【题型】证明题　【知识点】立体几何　【难度】easy
如图，四棱锥 $P-ABCD$ 的底面是 $AB=2$，$BC=\sqrt{2}$ 的矩形，侧面 $PAB$ 是等边三角形，且侧面 $PAB\perp$ 底面 $ABCD$.

(1)证明平面 $PAB\perp$ 平面 $PBC$;

(2)求平面 $PCD$ 与平面 $ABCD$ 所成锐二面角的大小.
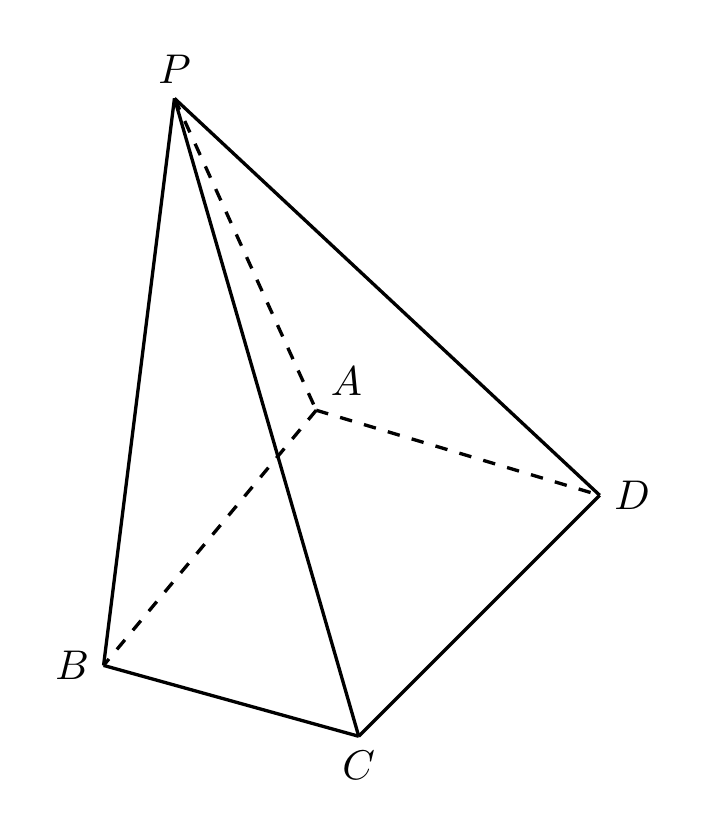
【解答】
\textbf{【详解】}(1) 在矩形 $ABCD$ 中，$BC\perp AB$，$BC\subset$ 平面 $ABCD$，
又平面 $PAB\perp$ 平面 $ABCD$，平面 $PAB\cap$ 平面 $ABCD = AB$，
$\therefore BC\perp$ 平面 $PAB$，$\because BC\subset$ 平面 $PBC$，
$\therefore$ 平面 $PAB\perp$ 平面 $PBC$.

(2) 取 $AB$ 中点 $E$，$CD$ 中点 $F$，连接 $PE$,$FE$,$PF$,

$\because \triangle PAB$ 是等边三角形，$\therefore PE\perp AB$，

又 $EF\perp AB$，$PE\cap EF = E$,$PE,EF\subset$ 平面 $PEF$，
所以 $AB\perp$ 平面 $PEF$，因为 $CD\parallel AB$，
所以 $CD\perp$ 平面 $PEF$，$EF,PF\subset$ 平面 $PEF$，
所以 $PF\perp CD$,$EF\perp CD$,

$\therefore \angle PFE$ 为平面 $PCD$ 与平面 $ABCD$ 所成的角，

又 $PE = \dfrac{\sqrt{3}}{2}AB = \sqrt{3}$，$FE = BC = \sqrt{2}$，

在 $\text{Rt}\triangle PEF$ 中，$\tan\angle PFE = \dfrac{\sqrt{3}}{\sqrt{2}} = \dfrac{\sqrt{6}}{2}$，

所以 $\angle PFE = \arctan\dfrac{\sqrt{6}}{2}$.

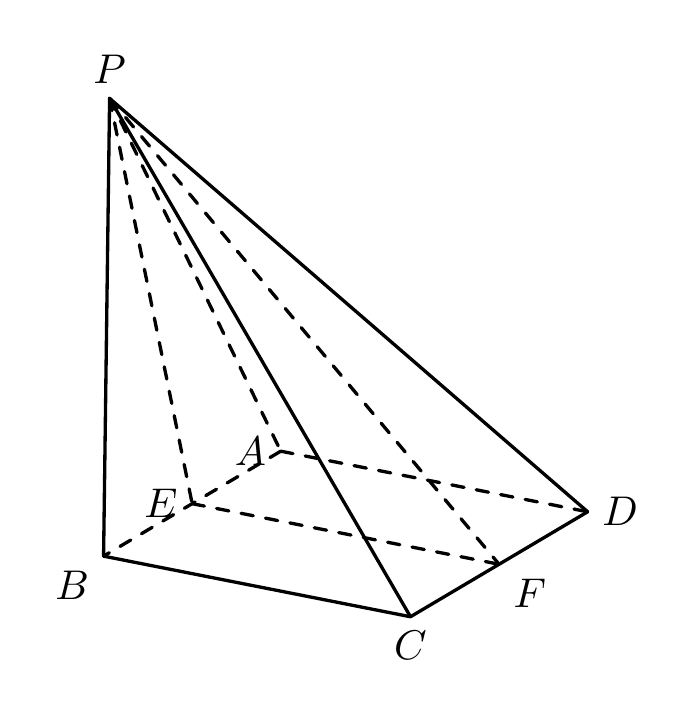